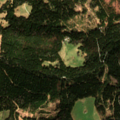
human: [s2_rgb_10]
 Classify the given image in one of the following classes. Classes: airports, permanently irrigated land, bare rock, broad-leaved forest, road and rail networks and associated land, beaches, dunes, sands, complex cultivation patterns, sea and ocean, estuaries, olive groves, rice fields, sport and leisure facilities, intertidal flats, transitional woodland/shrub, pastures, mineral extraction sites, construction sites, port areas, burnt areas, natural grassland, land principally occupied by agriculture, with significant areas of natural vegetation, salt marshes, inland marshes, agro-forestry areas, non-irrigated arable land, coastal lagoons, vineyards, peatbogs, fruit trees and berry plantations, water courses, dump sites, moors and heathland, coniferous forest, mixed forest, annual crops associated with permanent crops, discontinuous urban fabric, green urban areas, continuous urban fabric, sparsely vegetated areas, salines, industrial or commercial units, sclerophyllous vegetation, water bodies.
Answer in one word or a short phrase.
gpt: coniferous forest, mixed forest